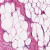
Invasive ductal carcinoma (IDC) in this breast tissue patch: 0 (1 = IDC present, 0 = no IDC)